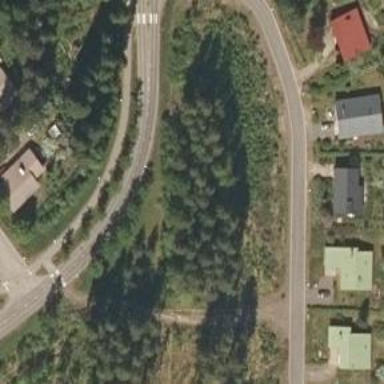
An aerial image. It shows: Tertiary road with asphalt surface.